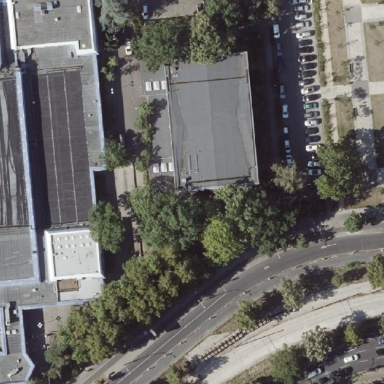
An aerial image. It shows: Sports center building.